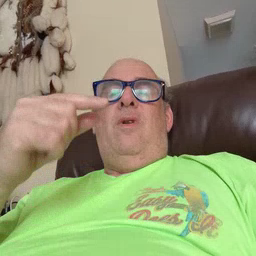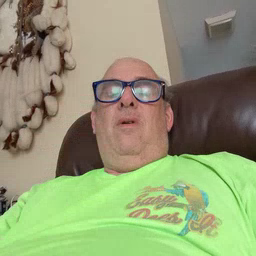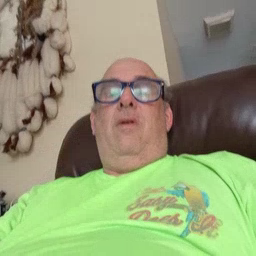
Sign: green